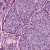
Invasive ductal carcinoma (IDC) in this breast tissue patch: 1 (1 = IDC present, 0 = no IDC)